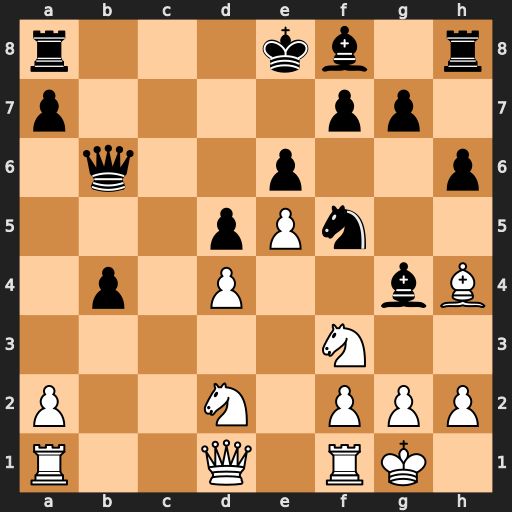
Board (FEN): r3kb1r/p4pp1/1q2p2p/3pPn2/1p1P2bB/5N2/P2N1PPP/R2Q1RK1
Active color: w
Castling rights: kq
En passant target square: -
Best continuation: Qa4+ Qc6 Qxc6#